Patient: sex F, age 68
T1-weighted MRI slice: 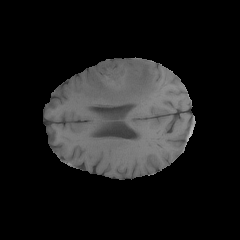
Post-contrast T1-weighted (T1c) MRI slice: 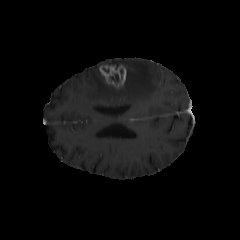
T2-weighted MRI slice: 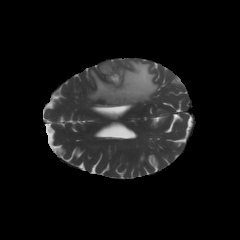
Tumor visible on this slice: yes
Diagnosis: Glioblastoma, IDH-wildtype
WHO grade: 4